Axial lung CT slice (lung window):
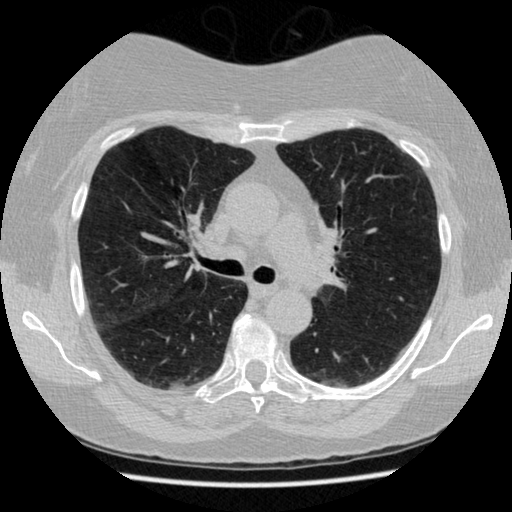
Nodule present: no